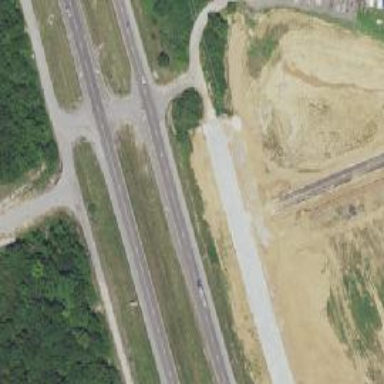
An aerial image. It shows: Motorway junction.